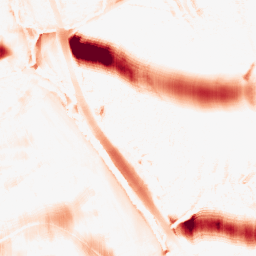
Category: morphological
Decomposition family: morphological_ellipse
Decomposition parameters: operation: opening
width: 50
height: 20
Upsampling method: cubic_catmull_rom
Upsampling parameters: scale: 8
Upsampling scale: 8